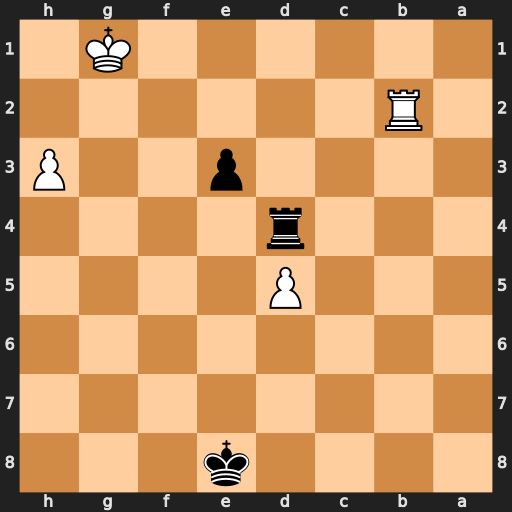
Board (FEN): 4k3/8/8/3P4/3r4/4p2P/1R6/6K1
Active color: b
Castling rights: -
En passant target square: -
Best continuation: Rd1+ Kg2 Rd2+ Kf3 Rxb2